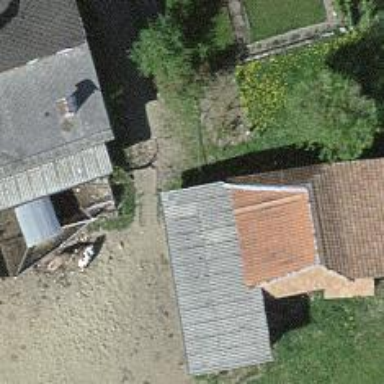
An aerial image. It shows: Rural barn.